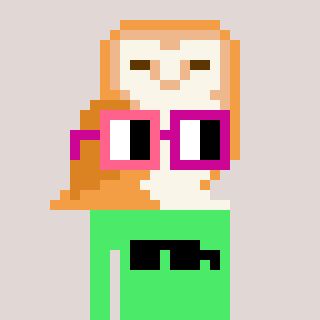
a pixel art character with square pink and red glasses, a owl-shaped head and a teal-colored body on a warm background